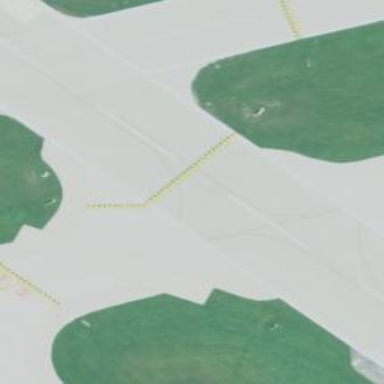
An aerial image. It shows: Image of taxiway at airport.